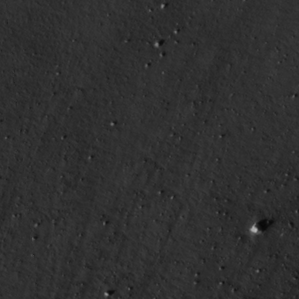
Label: non_frost